Field crop: tomato
Growth stage: 1
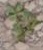
Species: portulaca